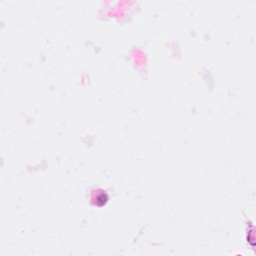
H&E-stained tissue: Breast